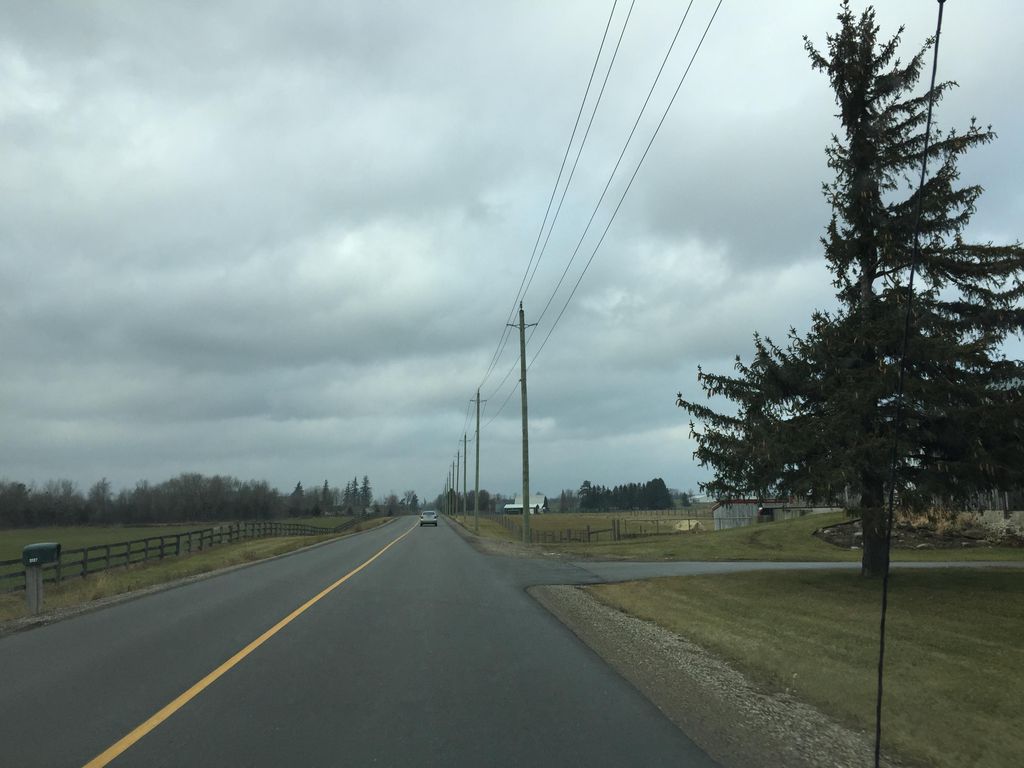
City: kitchener-waterloo